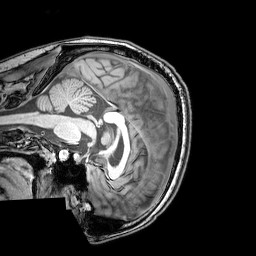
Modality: T1w
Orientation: sagittal
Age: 26
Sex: male
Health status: healthy
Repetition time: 0.081 s
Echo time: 0.037 s